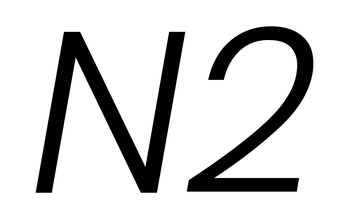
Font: Poppins-LightItalic